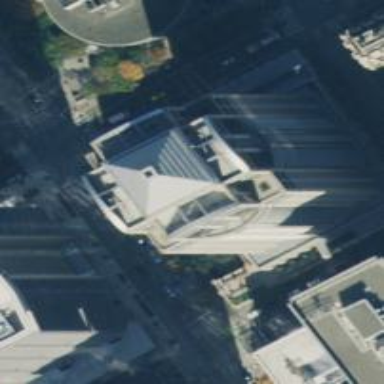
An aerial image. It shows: Building with round-shaped roof.